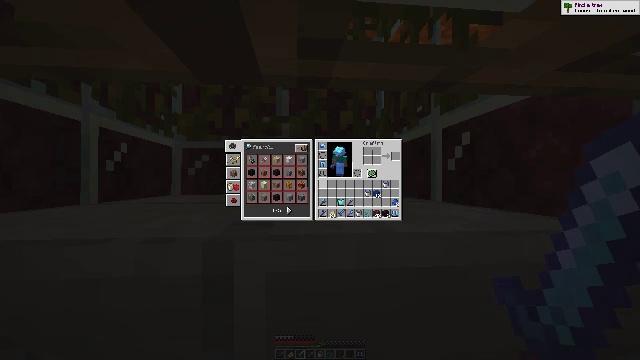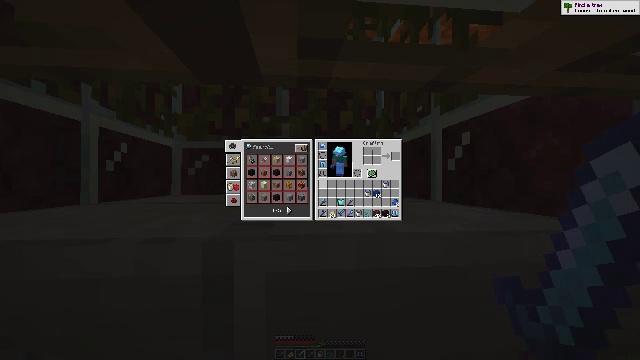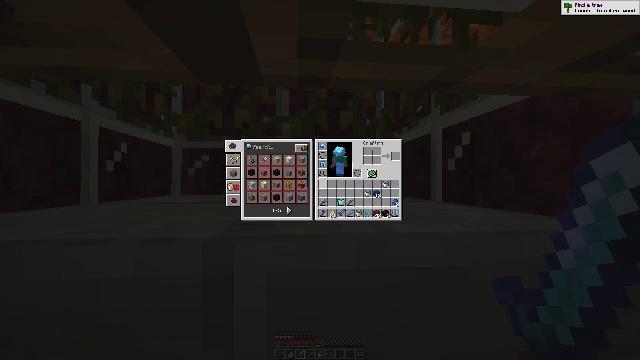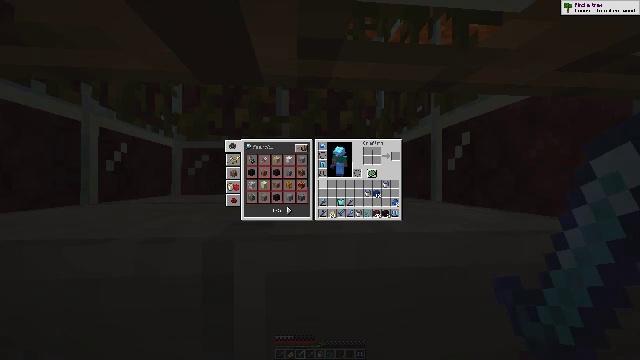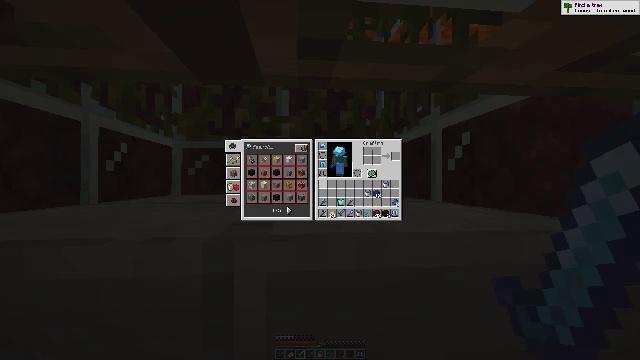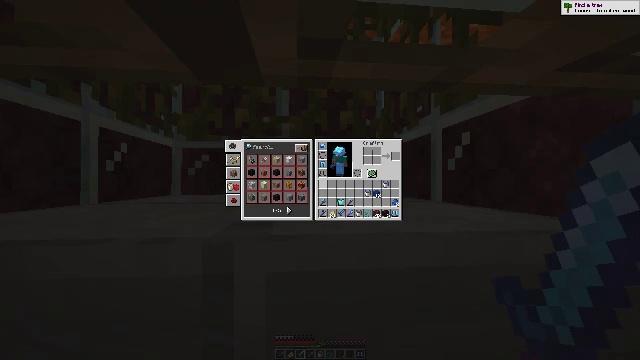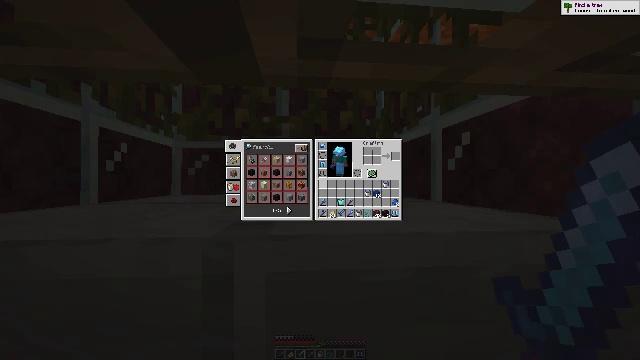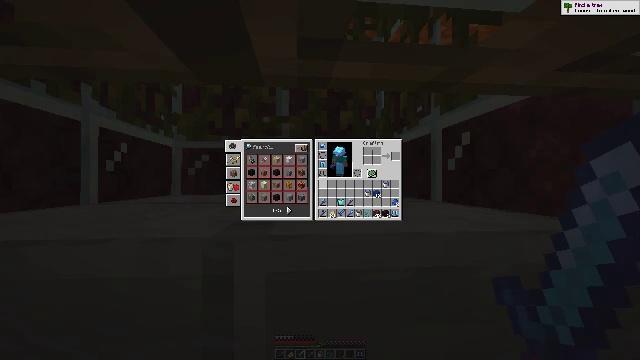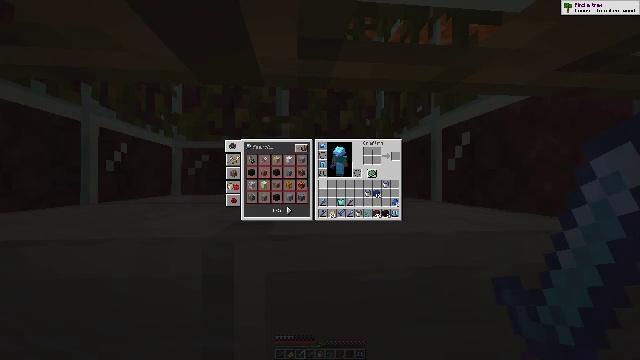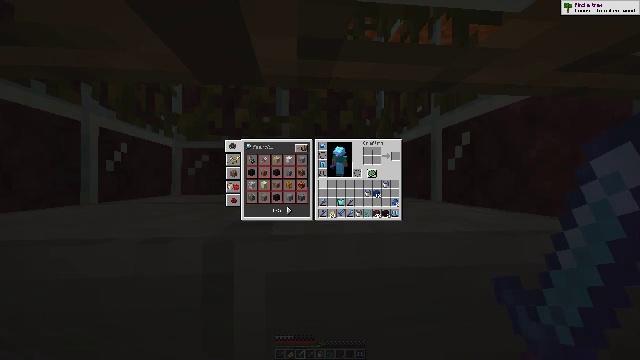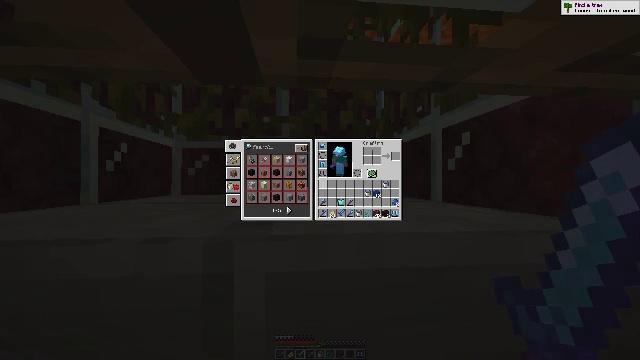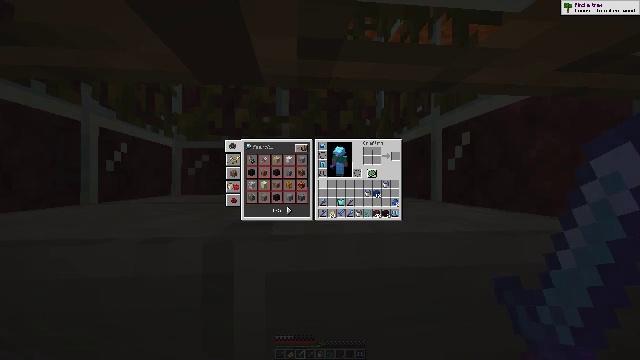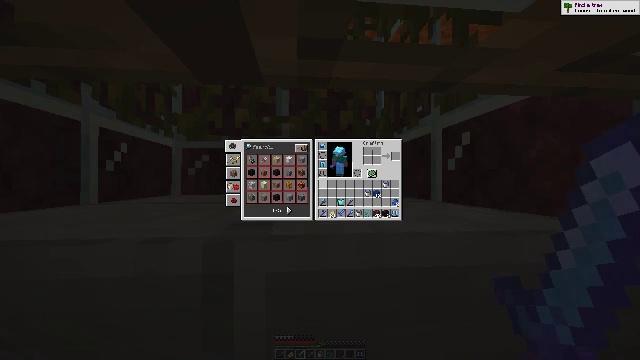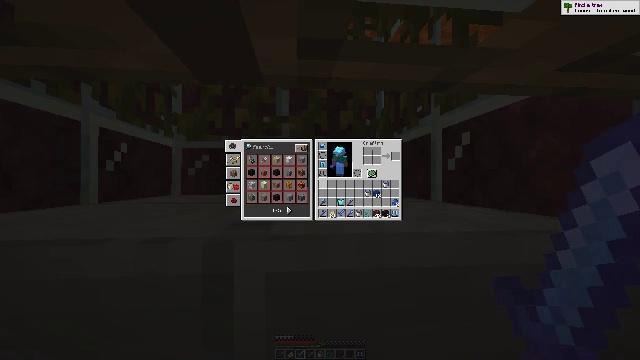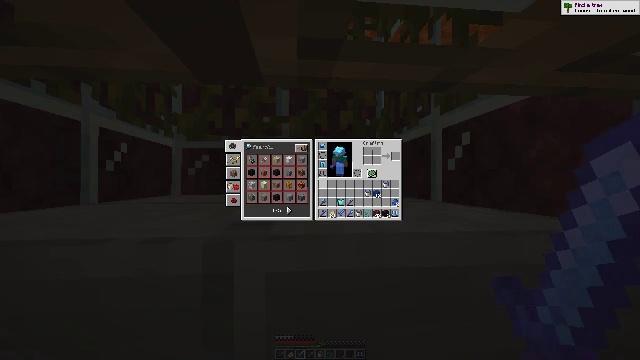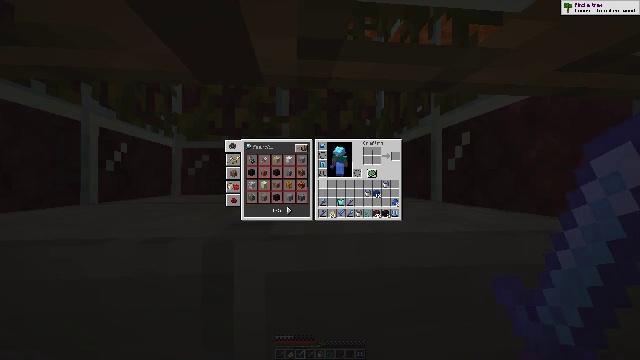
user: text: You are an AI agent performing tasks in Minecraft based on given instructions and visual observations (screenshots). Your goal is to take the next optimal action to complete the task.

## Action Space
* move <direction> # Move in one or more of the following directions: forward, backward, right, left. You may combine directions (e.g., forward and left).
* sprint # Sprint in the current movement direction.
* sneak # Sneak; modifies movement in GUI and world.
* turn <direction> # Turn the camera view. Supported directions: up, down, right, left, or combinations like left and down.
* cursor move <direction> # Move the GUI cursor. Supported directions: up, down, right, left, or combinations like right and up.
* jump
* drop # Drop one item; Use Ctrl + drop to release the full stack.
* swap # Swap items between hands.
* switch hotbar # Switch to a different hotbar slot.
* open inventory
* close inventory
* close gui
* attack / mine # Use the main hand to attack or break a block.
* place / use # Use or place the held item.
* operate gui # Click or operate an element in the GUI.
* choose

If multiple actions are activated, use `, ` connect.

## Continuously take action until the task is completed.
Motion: motion action
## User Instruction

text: Make lapis lazuli with materials via the crafting table.
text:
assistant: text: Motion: no_op
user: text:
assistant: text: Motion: no_op
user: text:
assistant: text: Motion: no_op
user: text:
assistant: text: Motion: no_op
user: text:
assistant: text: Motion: no_op
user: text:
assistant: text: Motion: no_op
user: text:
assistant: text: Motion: no_op
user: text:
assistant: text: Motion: no_op
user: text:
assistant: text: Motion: no_op
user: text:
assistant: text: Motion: no_op
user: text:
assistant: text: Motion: no_op
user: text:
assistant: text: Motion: no_op
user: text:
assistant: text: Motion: no_op
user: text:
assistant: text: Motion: no_op
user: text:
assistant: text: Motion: no_op
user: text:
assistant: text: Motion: no_op
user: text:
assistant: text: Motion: no_op
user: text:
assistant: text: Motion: no_op
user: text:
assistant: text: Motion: no_op
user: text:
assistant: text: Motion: no_op
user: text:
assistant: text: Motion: no_op
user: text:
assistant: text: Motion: no_op
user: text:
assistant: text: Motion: no_op
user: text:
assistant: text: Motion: no_op
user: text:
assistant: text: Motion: no_op
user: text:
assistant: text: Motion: no_op
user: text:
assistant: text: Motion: no_op
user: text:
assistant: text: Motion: no_op
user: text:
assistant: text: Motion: no_op
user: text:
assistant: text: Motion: no_op